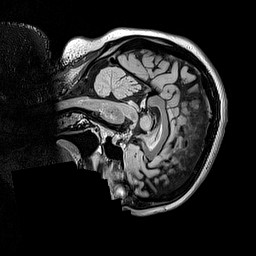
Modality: FLAIR
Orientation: sagittal
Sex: female
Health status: ill
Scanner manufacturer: siemens
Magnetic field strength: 3 T
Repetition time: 5 s
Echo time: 0.388 s